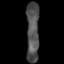
Tissue: skin
Cell type: Epithelial cells
Senescence score: 0.1681
Nuclear area (px): 750
Mean DAPI intensity: 80.497